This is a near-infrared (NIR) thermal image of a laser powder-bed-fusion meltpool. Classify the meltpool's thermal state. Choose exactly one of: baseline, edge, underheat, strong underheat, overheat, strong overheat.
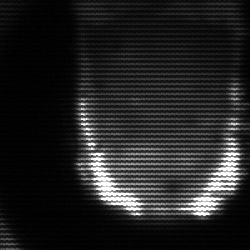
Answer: baseline